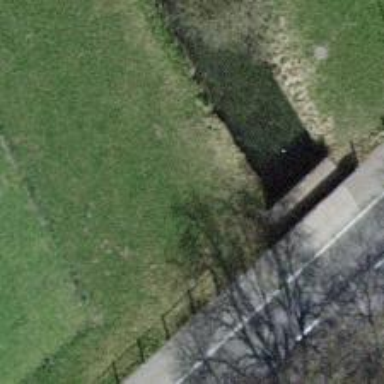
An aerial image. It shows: Culvert tunnel.